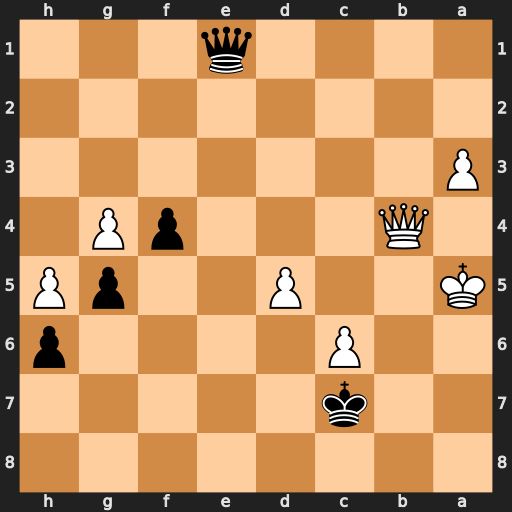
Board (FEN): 8/2k5/2P4p/K2P2pP/1Q3pP1/P7/8/4q3
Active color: b
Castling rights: -
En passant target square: -
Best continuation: Qxb4+ axb4 f3 b5 f2 b6+ Kb8 d6 f1=Q